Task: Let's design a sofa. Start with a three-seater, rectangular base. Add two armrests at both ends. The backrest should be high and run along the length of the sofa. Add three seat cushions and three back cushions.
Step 475:
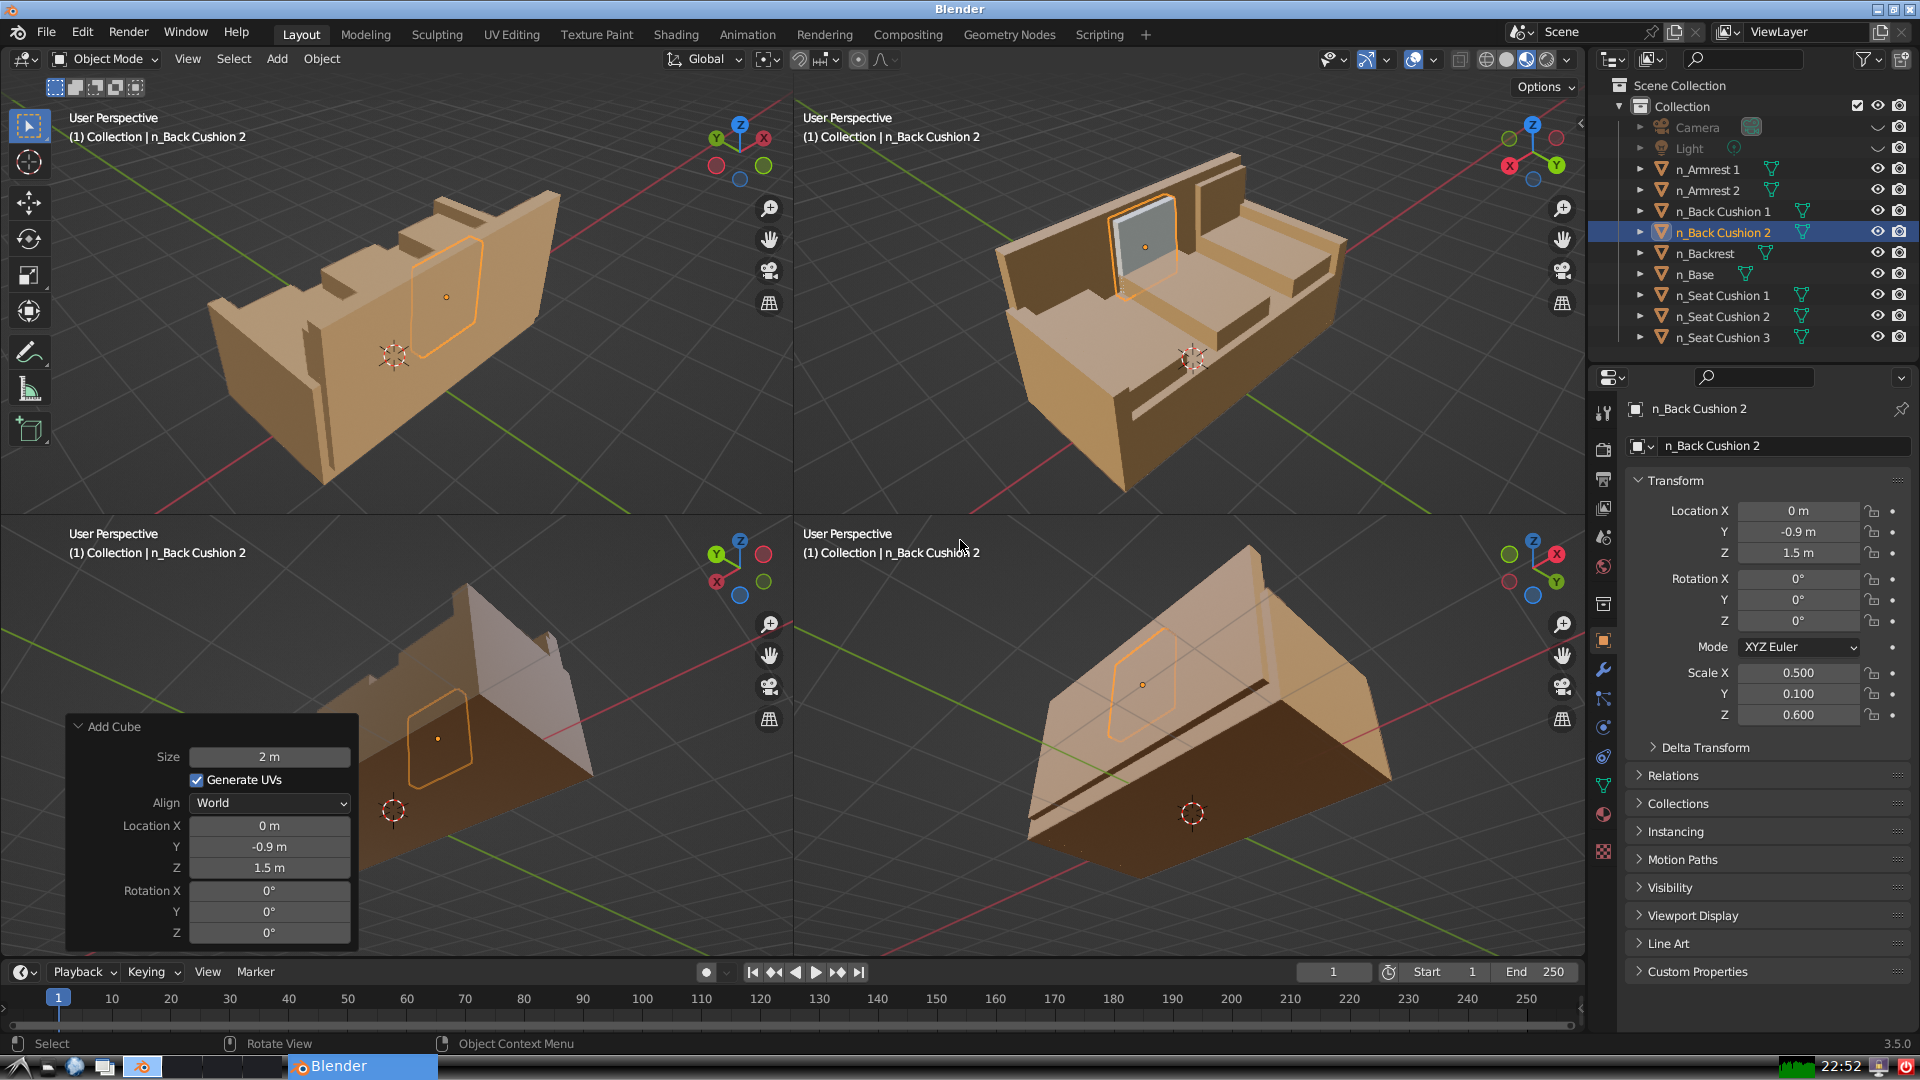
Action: {"mouse_move": [1603, 815]}